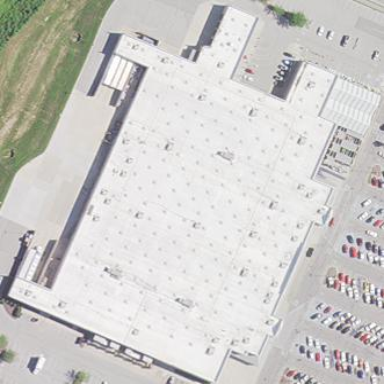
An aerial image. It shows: Retail building housing supermarket.